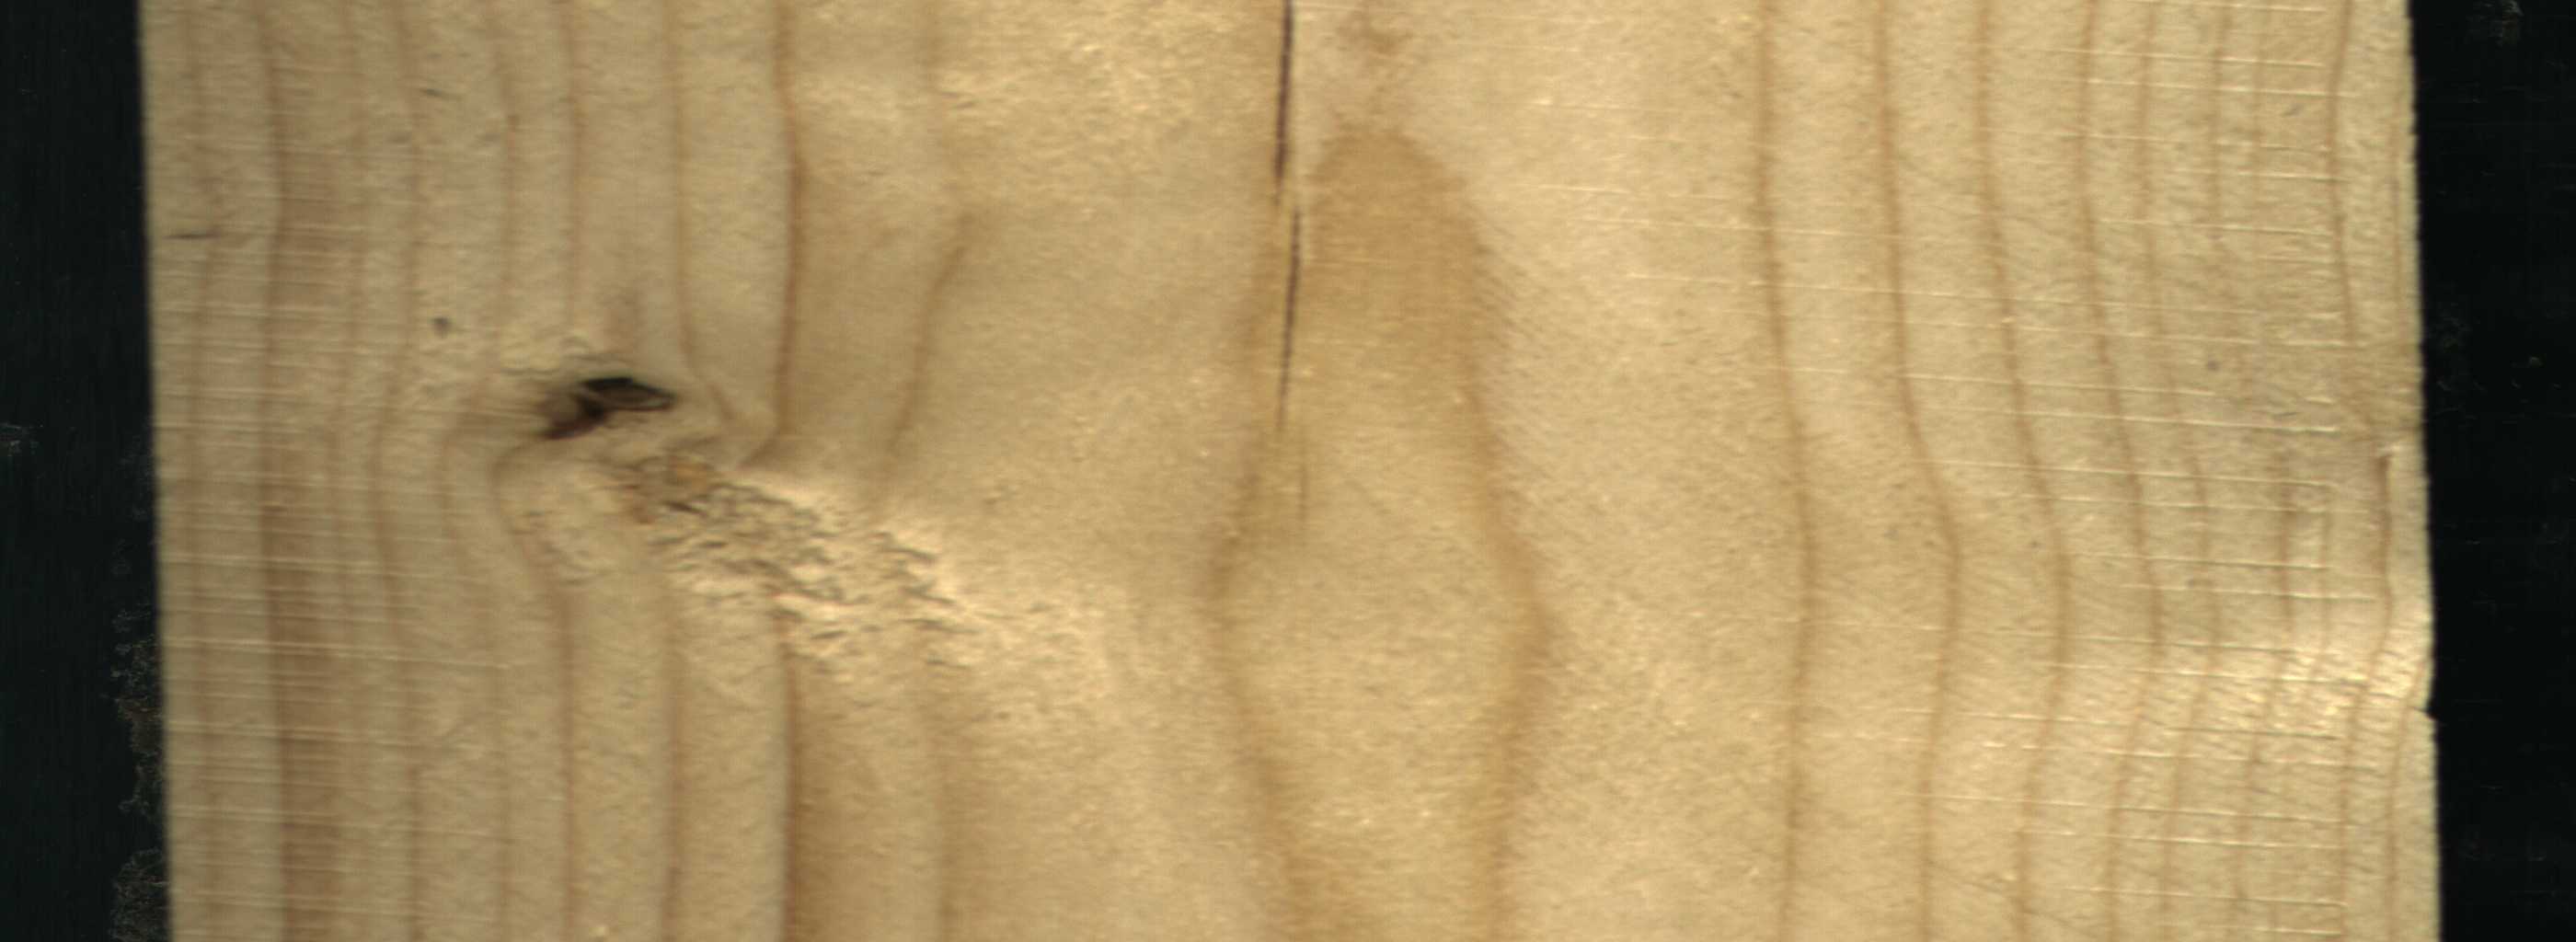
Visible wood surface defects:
Crack
Dead_Knot